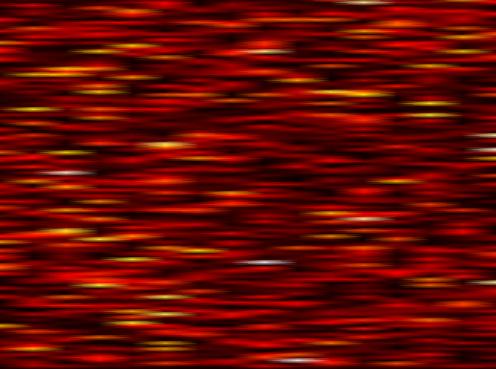
Label: FOFDM